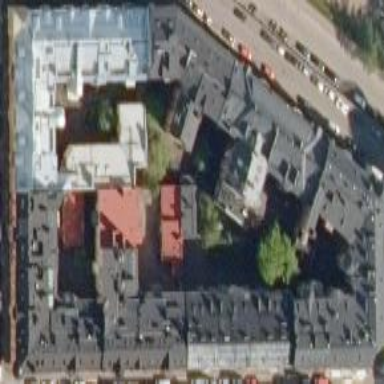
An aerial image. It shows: Residential area located within city block.